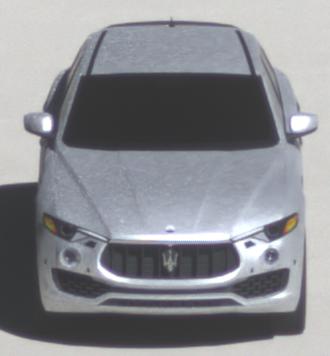
Make: Maserati
Model: Levante GT Hybrid
Detailed model: Levante
Model produced from: 2021/07
Model produced until: 2022/10
Doors: 4
Color: white
Road condition: dry road
Daytime: midday
Contrast: high contrast